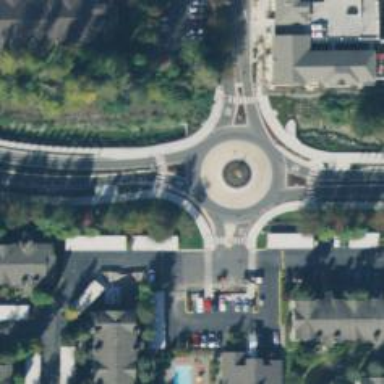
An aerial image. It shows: Secondary road leading to roundabout.